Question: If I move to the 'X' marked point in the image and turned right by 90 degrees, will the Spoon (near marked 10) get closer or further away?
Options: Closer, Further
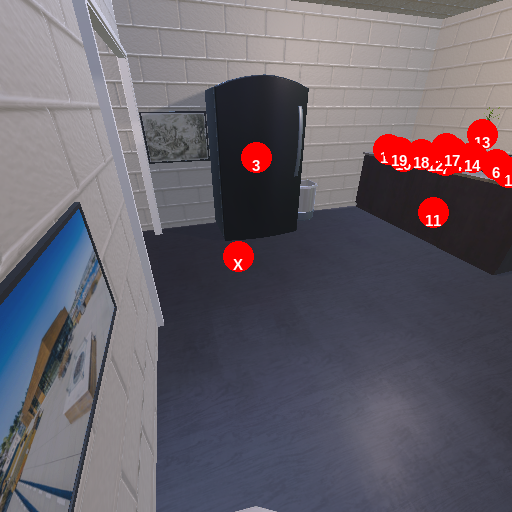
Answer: Closer